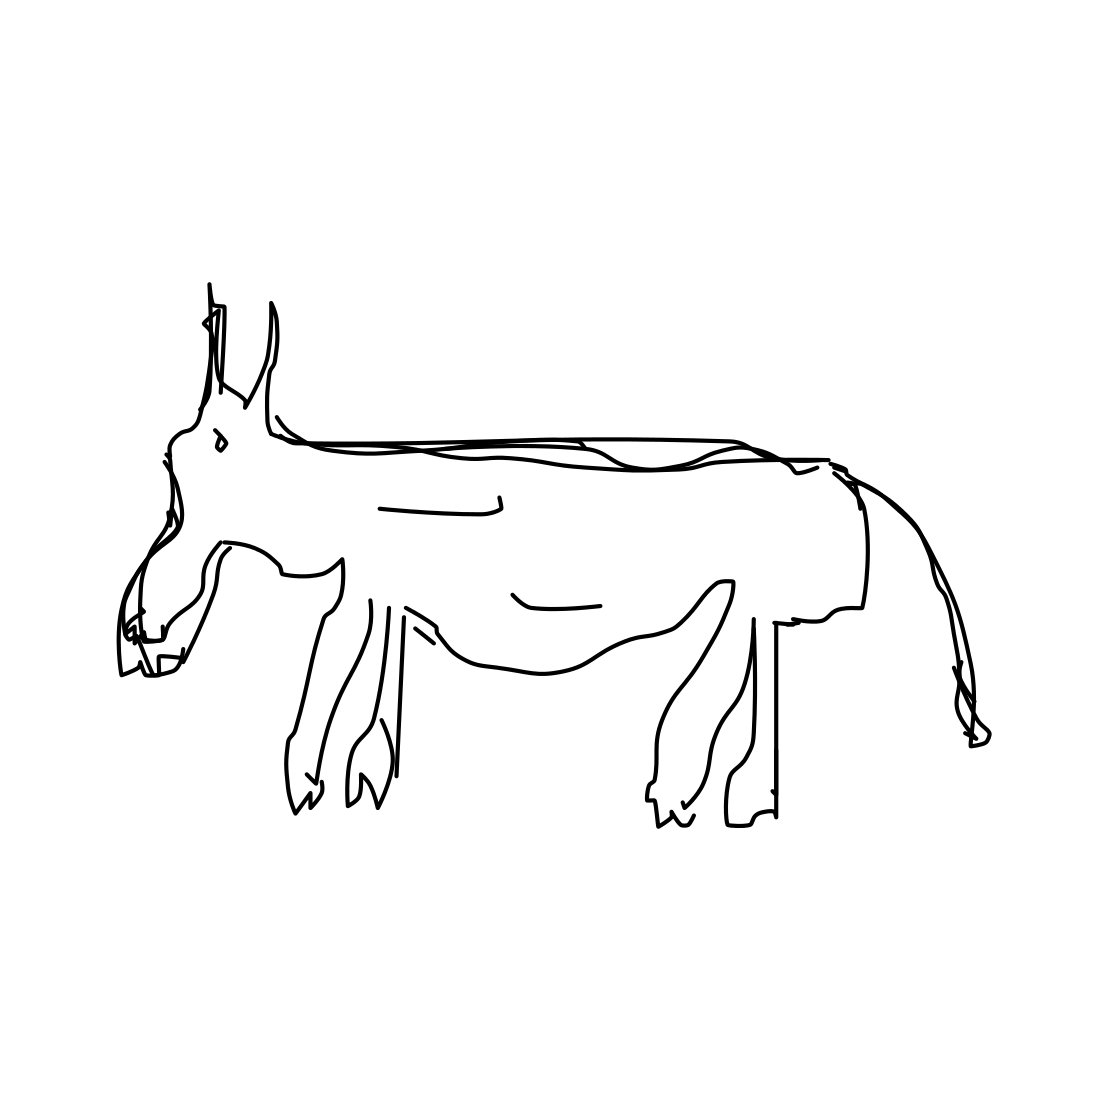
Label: horse